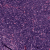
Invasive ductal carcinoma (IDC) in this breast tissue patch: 0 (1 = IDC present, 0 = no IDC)